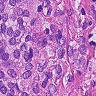
Metastatic tissue present: yes